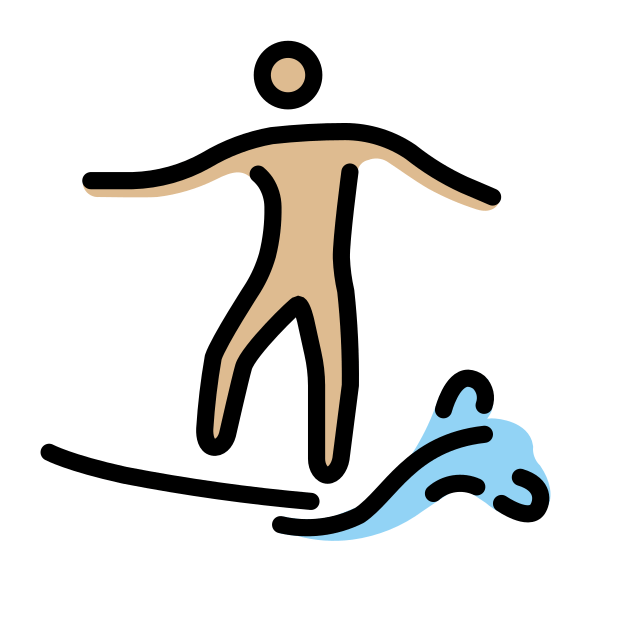
man surfing: medium-light skin tone